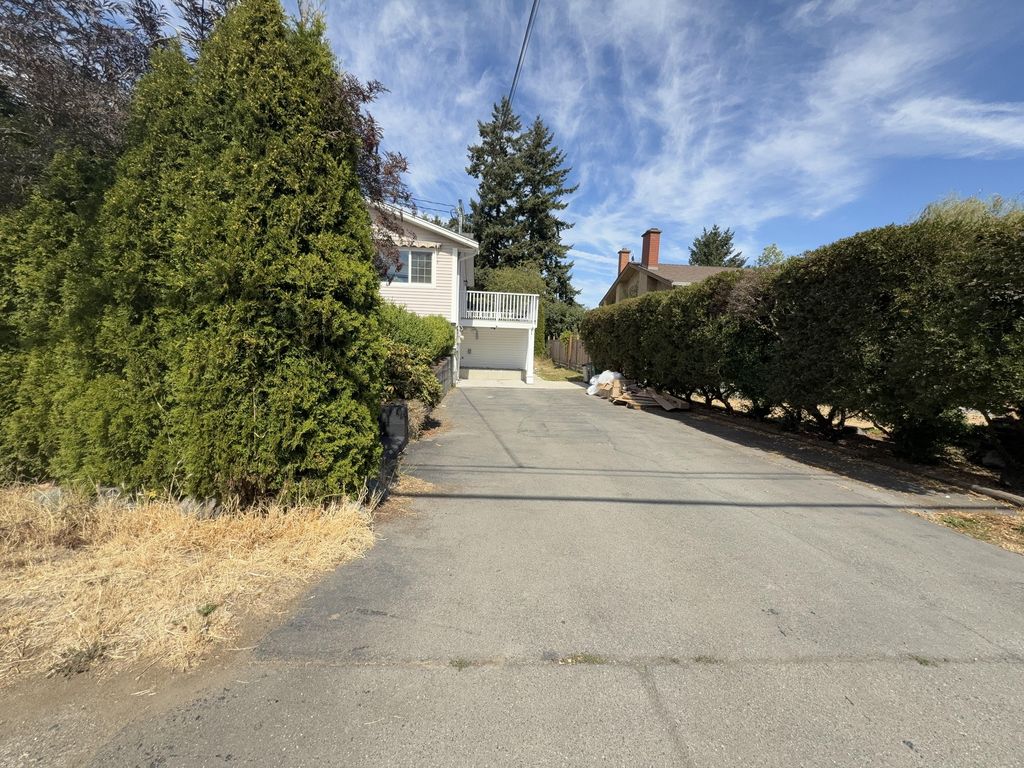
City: victoria